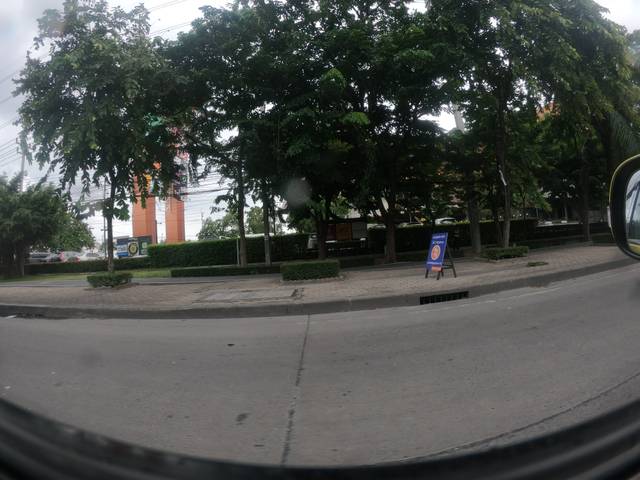
Region: Thailand
Coordinates: 13.802, 100.616